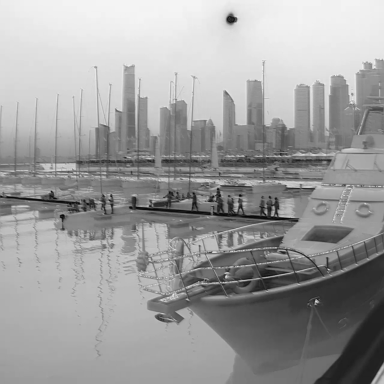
There are eight sailboats in the infrared image.